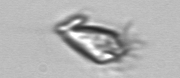
Label: Paratontonia_gracillima